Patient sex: F
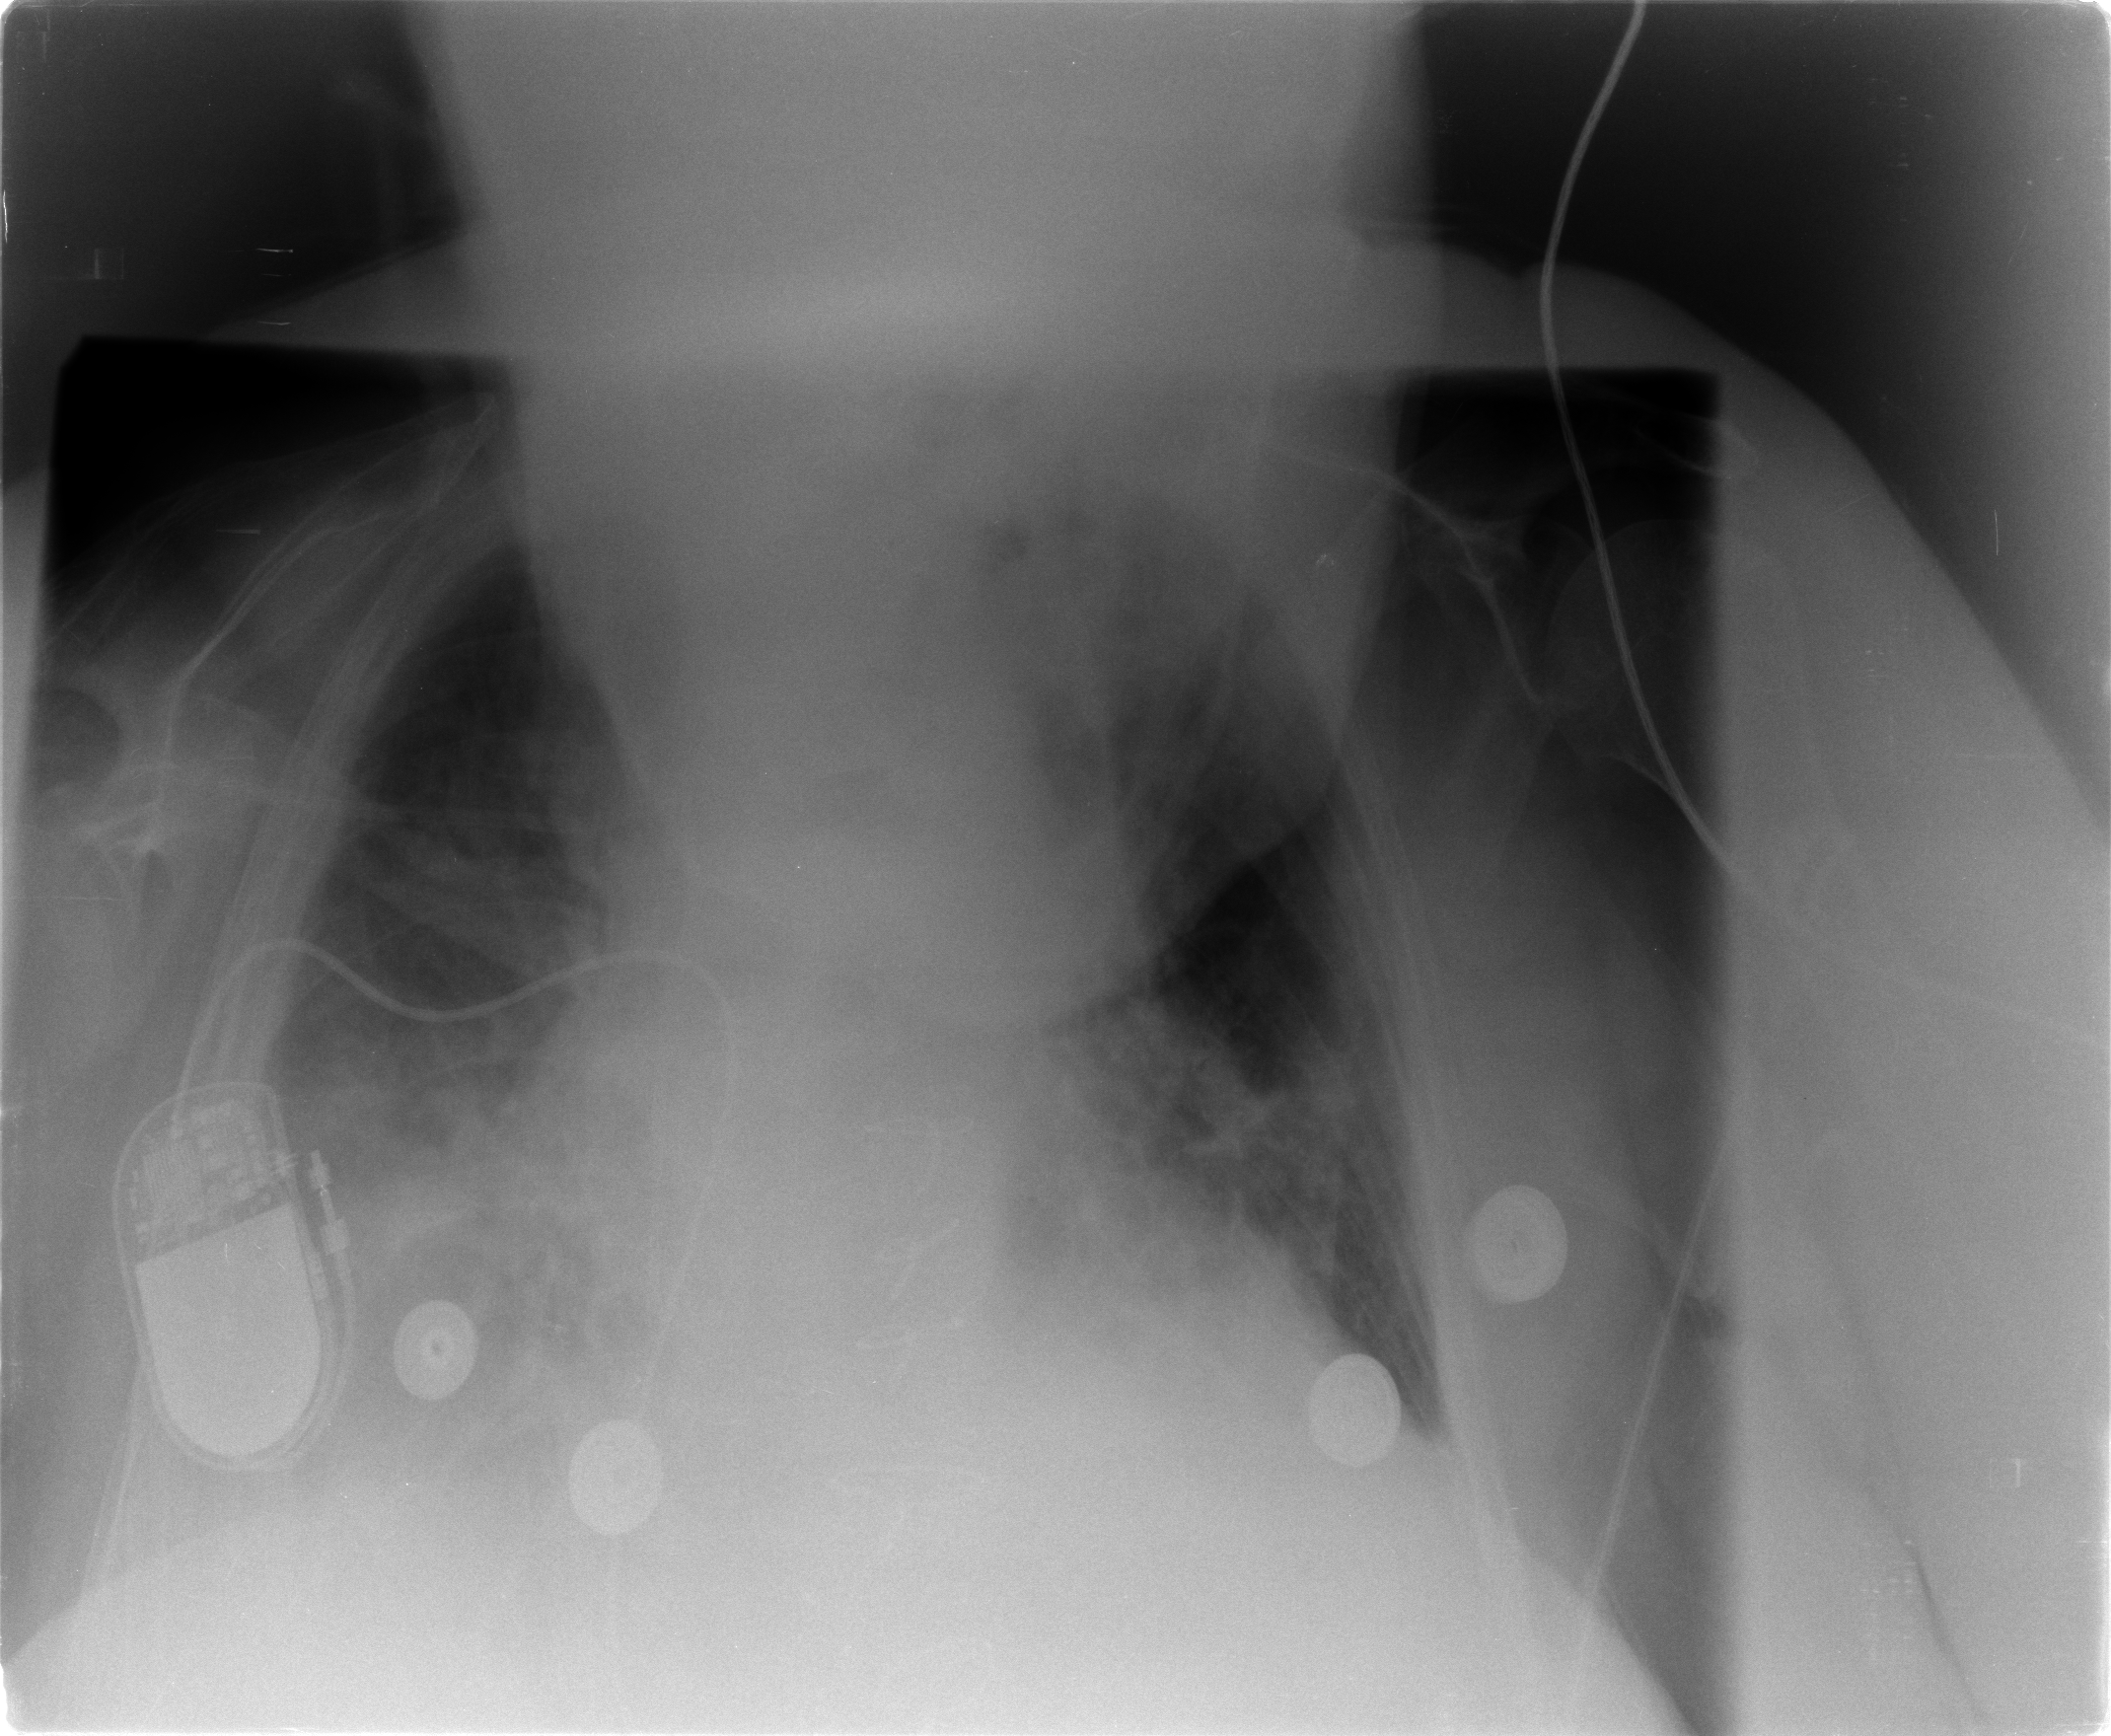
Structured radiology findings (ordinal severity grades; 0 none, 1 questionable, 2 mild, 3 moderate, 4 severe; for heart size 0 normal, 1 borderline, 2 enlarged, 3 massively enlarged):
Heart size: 2
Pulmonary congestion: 2
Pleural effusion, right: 2
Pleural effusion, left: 2
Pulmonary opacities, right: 3
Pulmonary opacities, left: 2
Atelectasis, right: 2
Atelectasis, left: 3